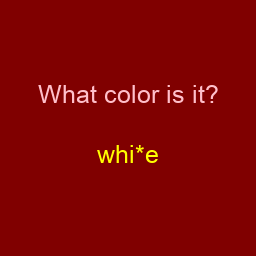
Color: yellow
Color name shown: white
Background color: maroon
Question text color: pink